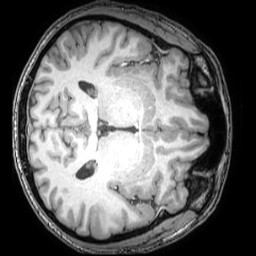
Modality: T1w
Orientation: axial
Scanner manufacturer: philips
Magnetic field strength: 3 T
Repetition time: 0.008 s
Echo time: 0.0035 s